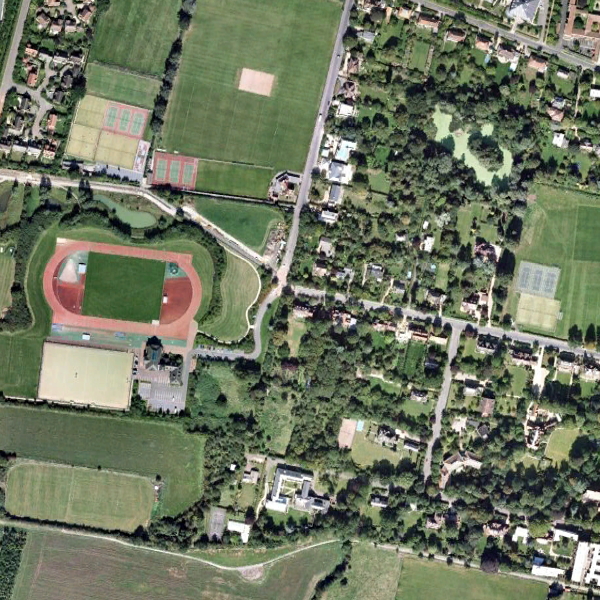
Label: School